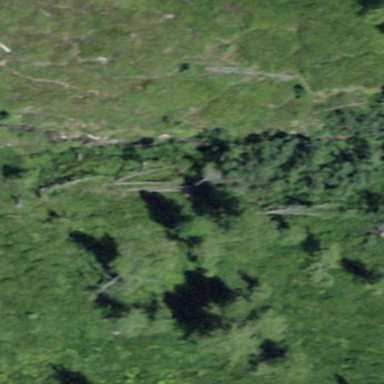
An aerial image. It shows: Forest with needle-leaved trees.